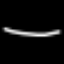
Label: line